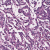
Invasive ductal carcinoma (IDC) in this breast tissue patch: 1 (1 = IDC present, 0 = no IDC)